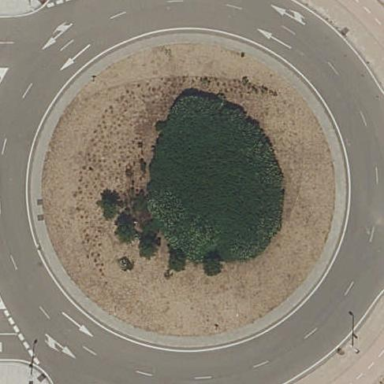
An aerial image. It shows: Residential road with roundabout.